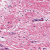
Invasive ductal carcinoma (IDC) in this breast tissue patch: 0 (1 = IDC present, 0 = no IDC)